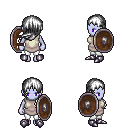
a pixel art fantasy rpg character, female body template, dark elf, purple skin, white tunic, white pants, white left-swept hairstyle, metal boots, shield, four views (front, back, left, right), 2x2 character sprite sheet, small pixel art, hard edges, no anti-aliasing